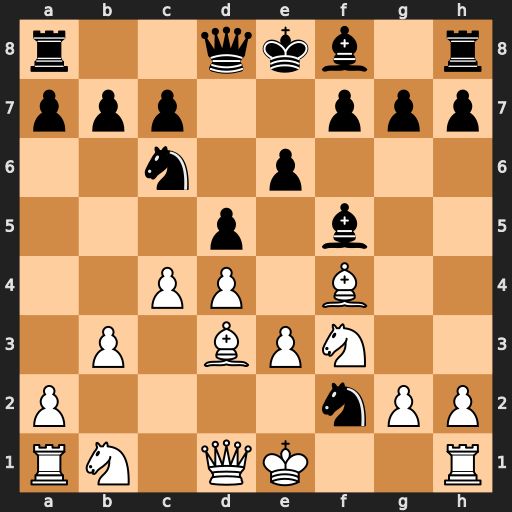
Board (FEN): r2qkb1r/ppp2ppp/2n1p3/3p1b2/2PP1B2/1P1BPN2/P4nPP/RN1QK2R
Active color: w
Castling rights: KQkq
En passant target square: -
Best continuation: Kxf2 Bxd3 Qxd3